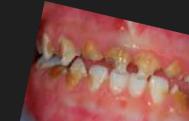
Condition: Caries